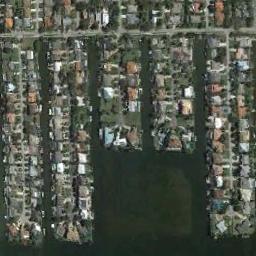
Label: residential